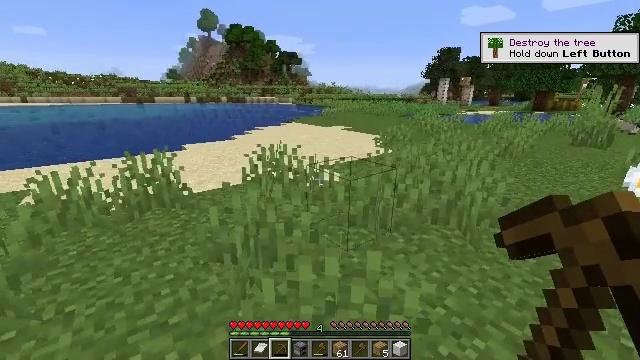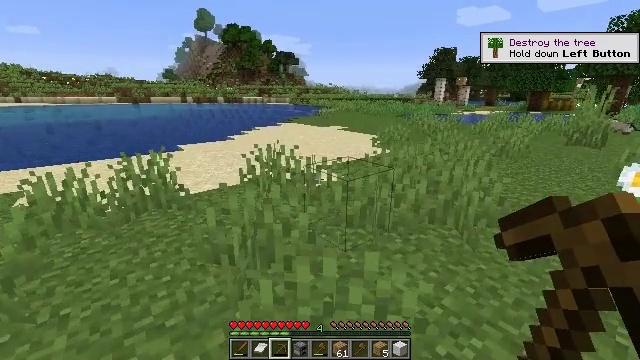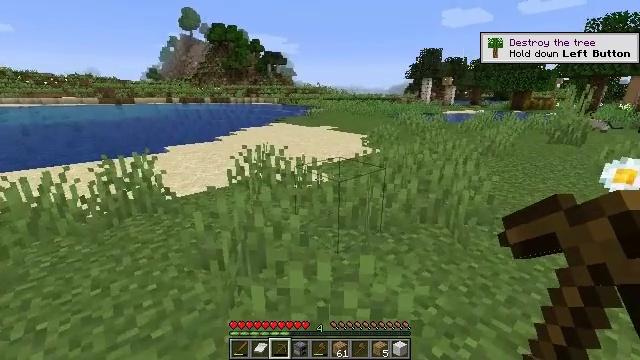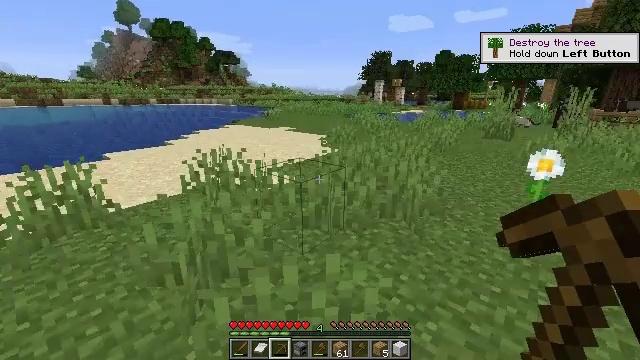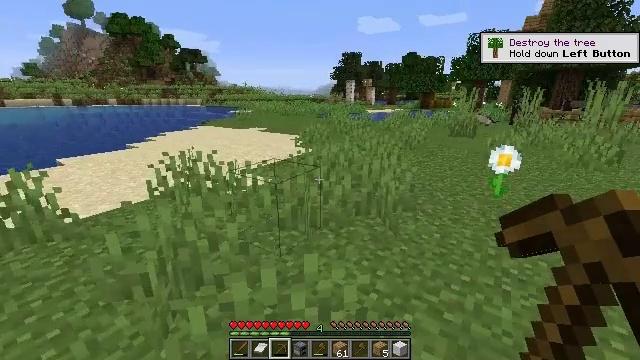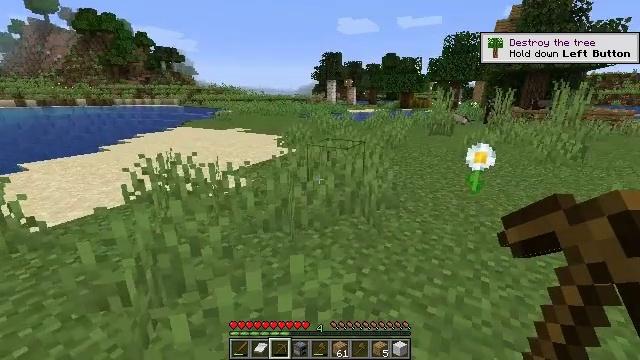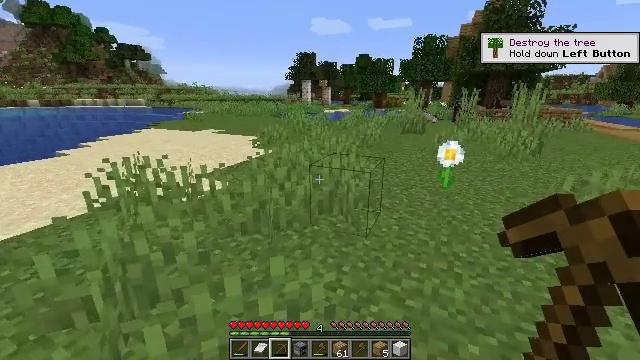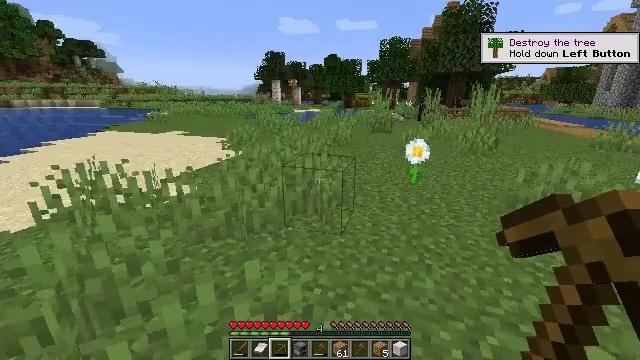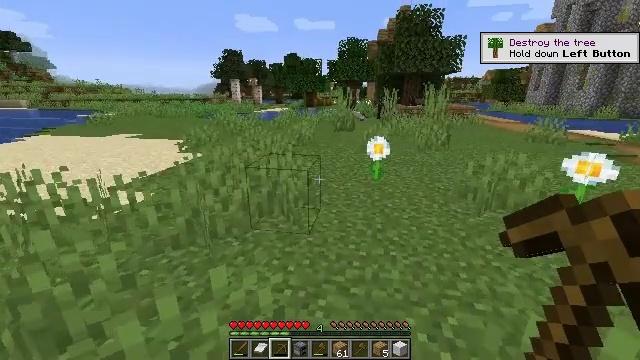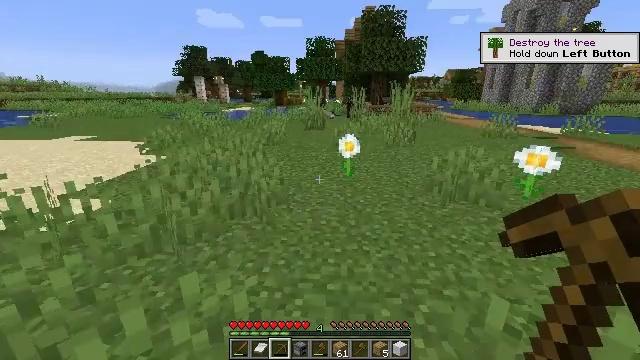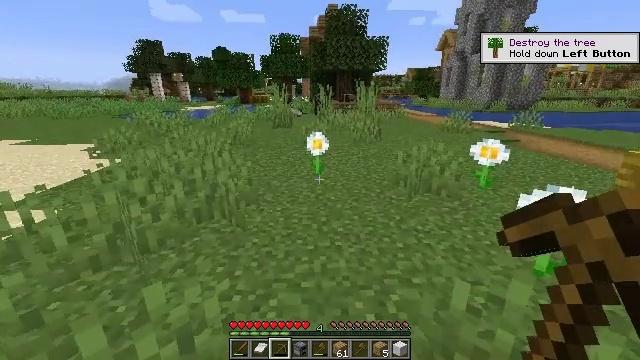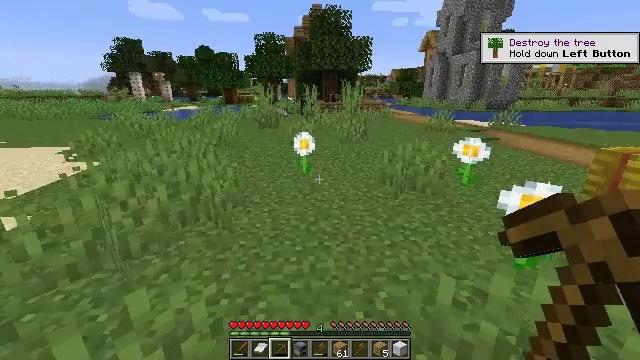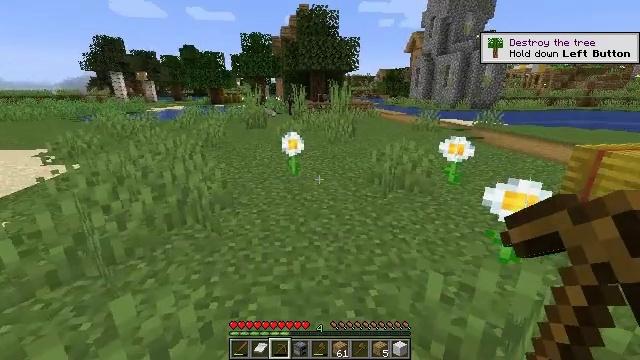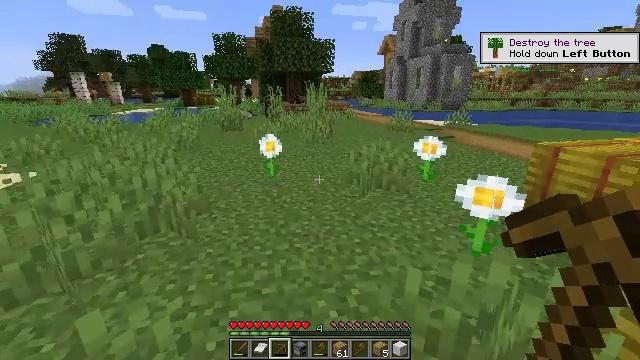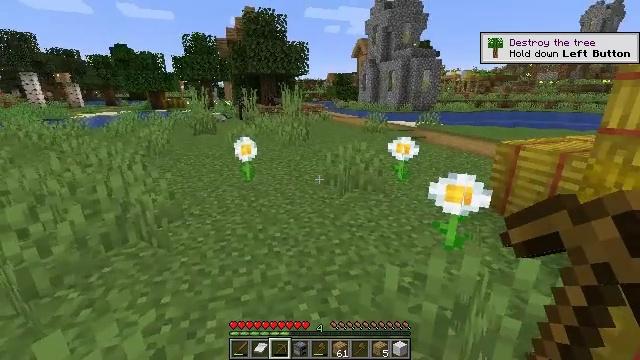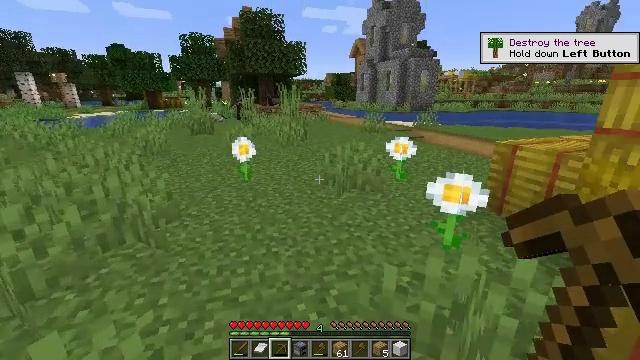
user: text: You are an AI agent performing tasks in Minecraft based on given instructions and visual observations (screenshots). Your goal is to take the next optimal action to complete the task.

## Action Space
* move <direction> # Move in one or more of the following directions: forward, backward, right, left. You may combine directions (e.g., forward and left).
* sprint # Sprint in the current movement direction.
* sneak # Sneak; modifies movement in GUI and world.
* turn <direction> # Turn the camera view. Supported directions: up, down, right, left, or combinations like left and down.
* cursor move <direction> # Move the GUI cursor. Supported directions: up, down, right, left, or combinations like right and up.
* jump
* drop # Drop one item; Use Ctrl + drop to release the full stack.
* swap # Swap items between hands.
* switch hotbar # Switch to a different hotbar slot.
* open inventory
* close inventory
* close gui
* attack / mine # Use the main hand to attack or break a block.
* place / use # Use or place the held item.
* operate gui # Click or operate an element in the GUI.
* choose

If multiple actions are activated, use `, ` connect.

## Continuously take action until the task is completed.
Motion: motion action
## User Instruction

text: Pick up the oxeye daisy.
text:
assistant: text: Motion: no_op
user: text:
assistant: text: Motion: turn right
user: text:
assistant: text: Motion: turn right
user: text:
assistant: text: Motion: turn right
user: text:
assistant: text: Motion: turn right
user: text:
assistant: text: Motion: turn right
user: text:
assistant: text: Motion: turn right
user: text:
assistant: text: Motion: turn right
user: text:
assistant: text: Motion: turn right
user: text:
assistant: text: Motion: turn right
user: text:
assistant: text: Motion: turn right
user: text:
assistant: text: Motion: turn right
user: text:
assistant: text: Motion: turn right
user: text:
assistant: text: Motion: turn right
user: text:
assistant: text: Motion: no_op
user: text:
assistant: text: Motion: turn right
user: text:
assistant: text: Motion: turn right and up
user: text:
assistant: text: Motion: no_op
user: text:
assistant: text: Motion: no_op
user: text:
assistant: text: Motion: no_op
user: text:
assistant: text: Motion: no_op
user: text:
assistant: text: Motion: no_op
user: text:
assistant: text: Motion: no_op
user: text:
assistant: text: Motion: no_op
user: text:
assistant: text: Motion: no_op
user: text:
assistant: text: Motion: move forward
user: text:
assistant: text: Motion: move forward
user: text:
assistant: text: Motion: move forward
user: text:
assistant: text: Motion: move forward
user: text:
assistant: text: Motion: move forward